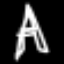
Label: The Eiffel Tower